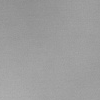
Atmospheric dust classification: dusty